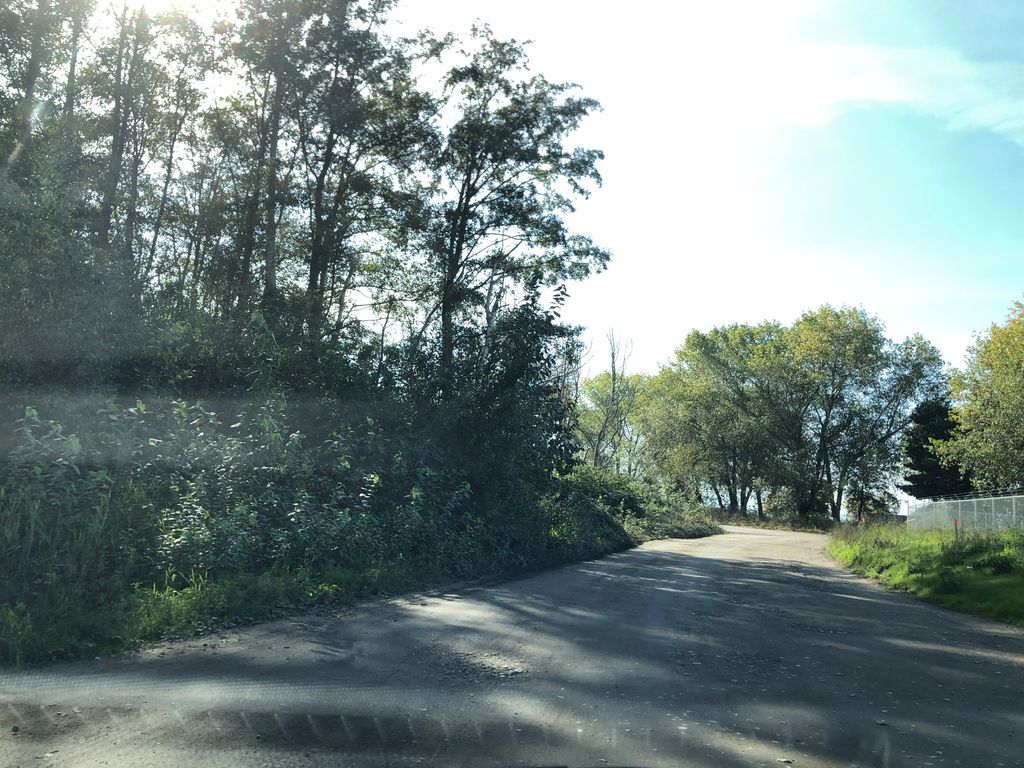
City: vancouver